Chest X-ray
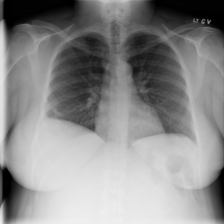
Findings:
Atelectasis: negative
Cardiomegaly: negative
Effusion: negative
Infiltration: negative
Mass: negative
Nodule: negative
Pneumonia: negative
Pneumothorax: negative
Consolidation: negative
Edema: negative
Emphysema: negative
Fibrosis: negative
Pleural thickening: negative
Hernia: negative